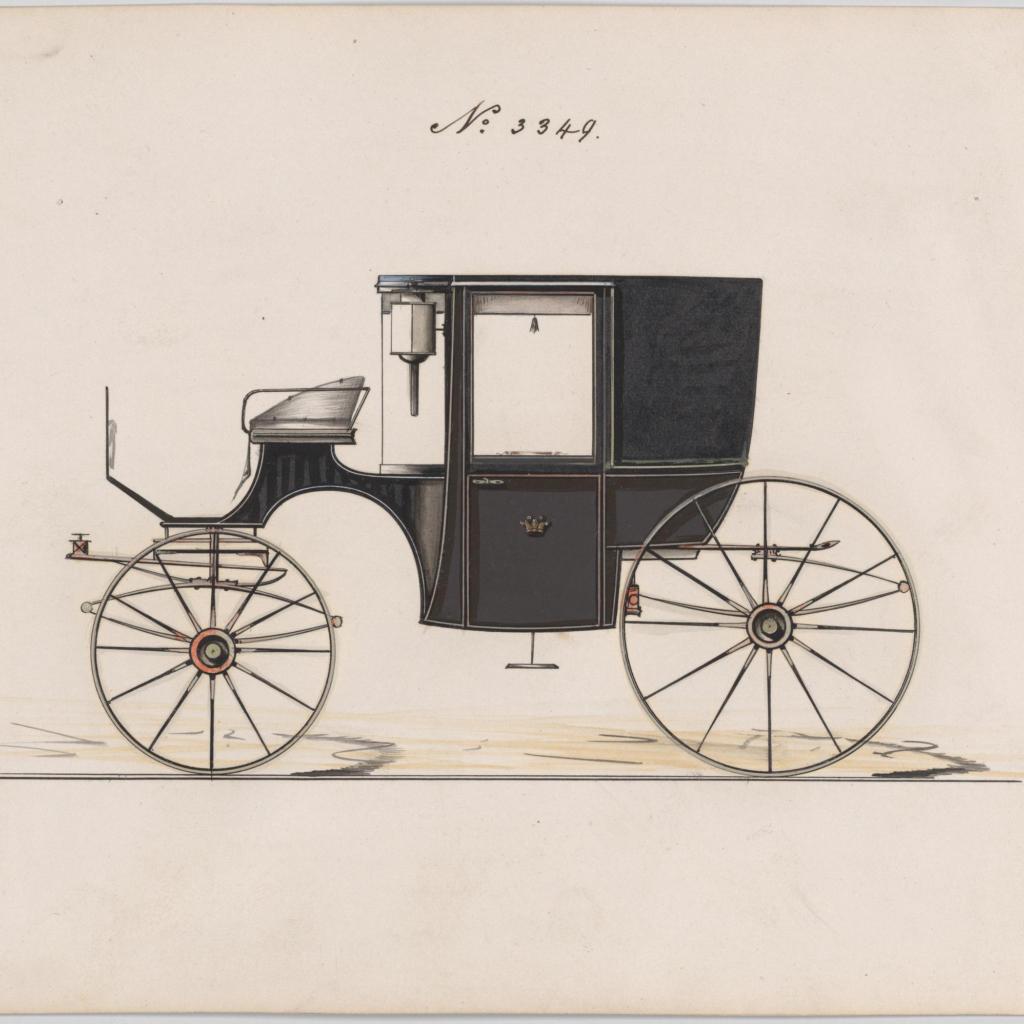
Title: Design for Coupé, no. 3349
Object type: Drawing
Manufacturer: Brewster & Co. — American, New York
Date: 1877
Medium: pen and black ink, watercolor and gouache with gum arabic
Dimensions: sheet: 6 9/16 x 9 1/2 in. (16.7 x 24.1 cm)
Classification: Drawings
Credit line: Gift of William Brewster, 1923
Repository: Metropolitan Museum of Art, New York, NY